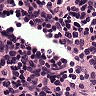
Metastatic tissue present: no